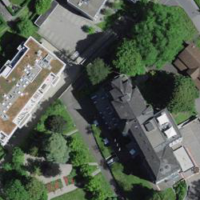
EUNIS habitat code: 54
Species observed at this site:
Vincetoxicum hirundinaria
Cephalanthera rubra
Fagus sylvatica